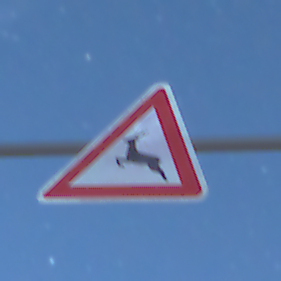
Verkehrszeichen: WildwechselRechts
Umgebung: Outdoor, Nature
Tageszeit: Night
Wetter: PartlyCloudy
Licht: Natural
Jahreszeit: NotSpecified
Kontrast: HighContrast